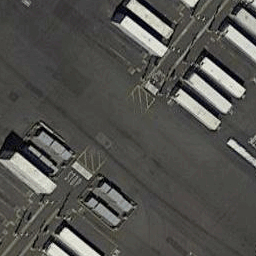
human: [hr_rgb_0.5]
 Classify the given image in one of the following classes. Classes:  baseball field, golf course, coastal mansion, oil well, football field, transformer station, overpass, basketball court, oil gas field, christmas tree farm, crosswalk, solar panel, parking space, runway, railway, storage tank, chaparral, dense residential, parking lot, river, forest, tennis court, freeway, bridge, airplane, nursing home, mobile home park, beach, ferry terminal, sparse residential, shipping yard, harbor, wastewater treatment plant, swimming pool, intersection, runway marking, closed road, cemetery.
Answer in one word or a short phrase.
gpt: shipping yard